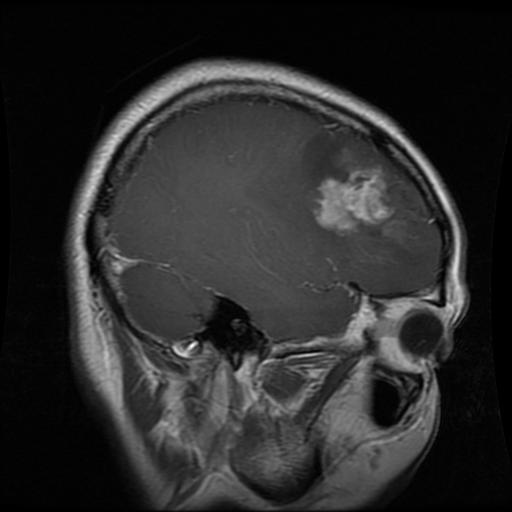
Label: glioma